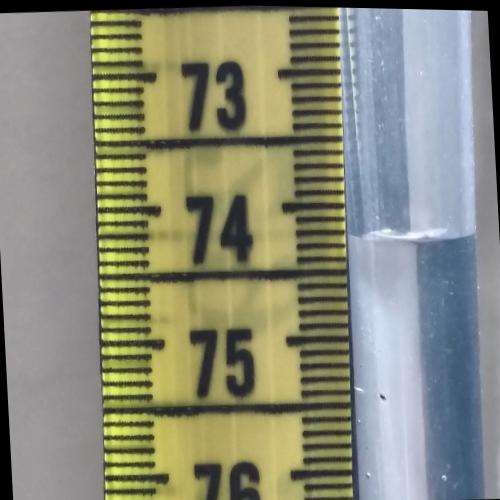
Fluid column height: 74.2 cm